Field crop: maize
Growth stage: 2
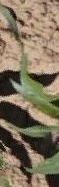
Species: maize